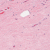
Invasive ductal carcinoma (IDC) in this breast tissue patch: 0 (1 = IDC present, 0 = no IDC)